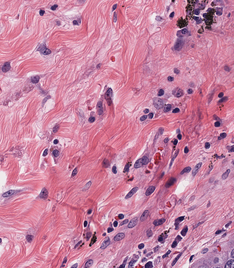
Tumor epithelial tissue: no
Tumor-associated stroma tissue: yes
Normal tissue: no